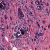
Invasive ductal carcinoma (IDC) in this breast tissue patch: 0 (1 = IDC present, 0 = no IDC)